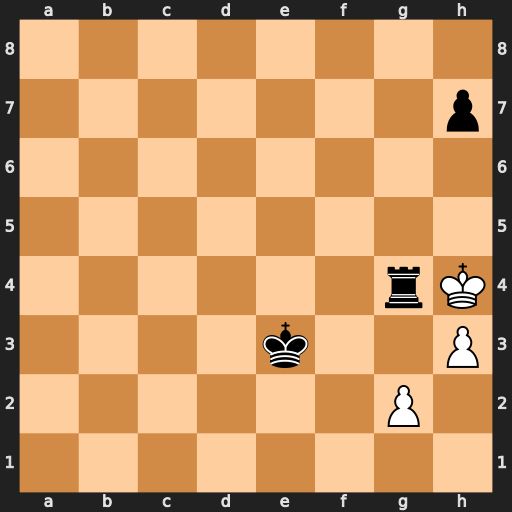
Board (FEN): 8/7p/8/8/6rK/4k2P/6P1/8
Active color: w
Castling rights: -
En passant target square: -
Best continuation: Kxg4 Kf2 g3